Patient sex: M
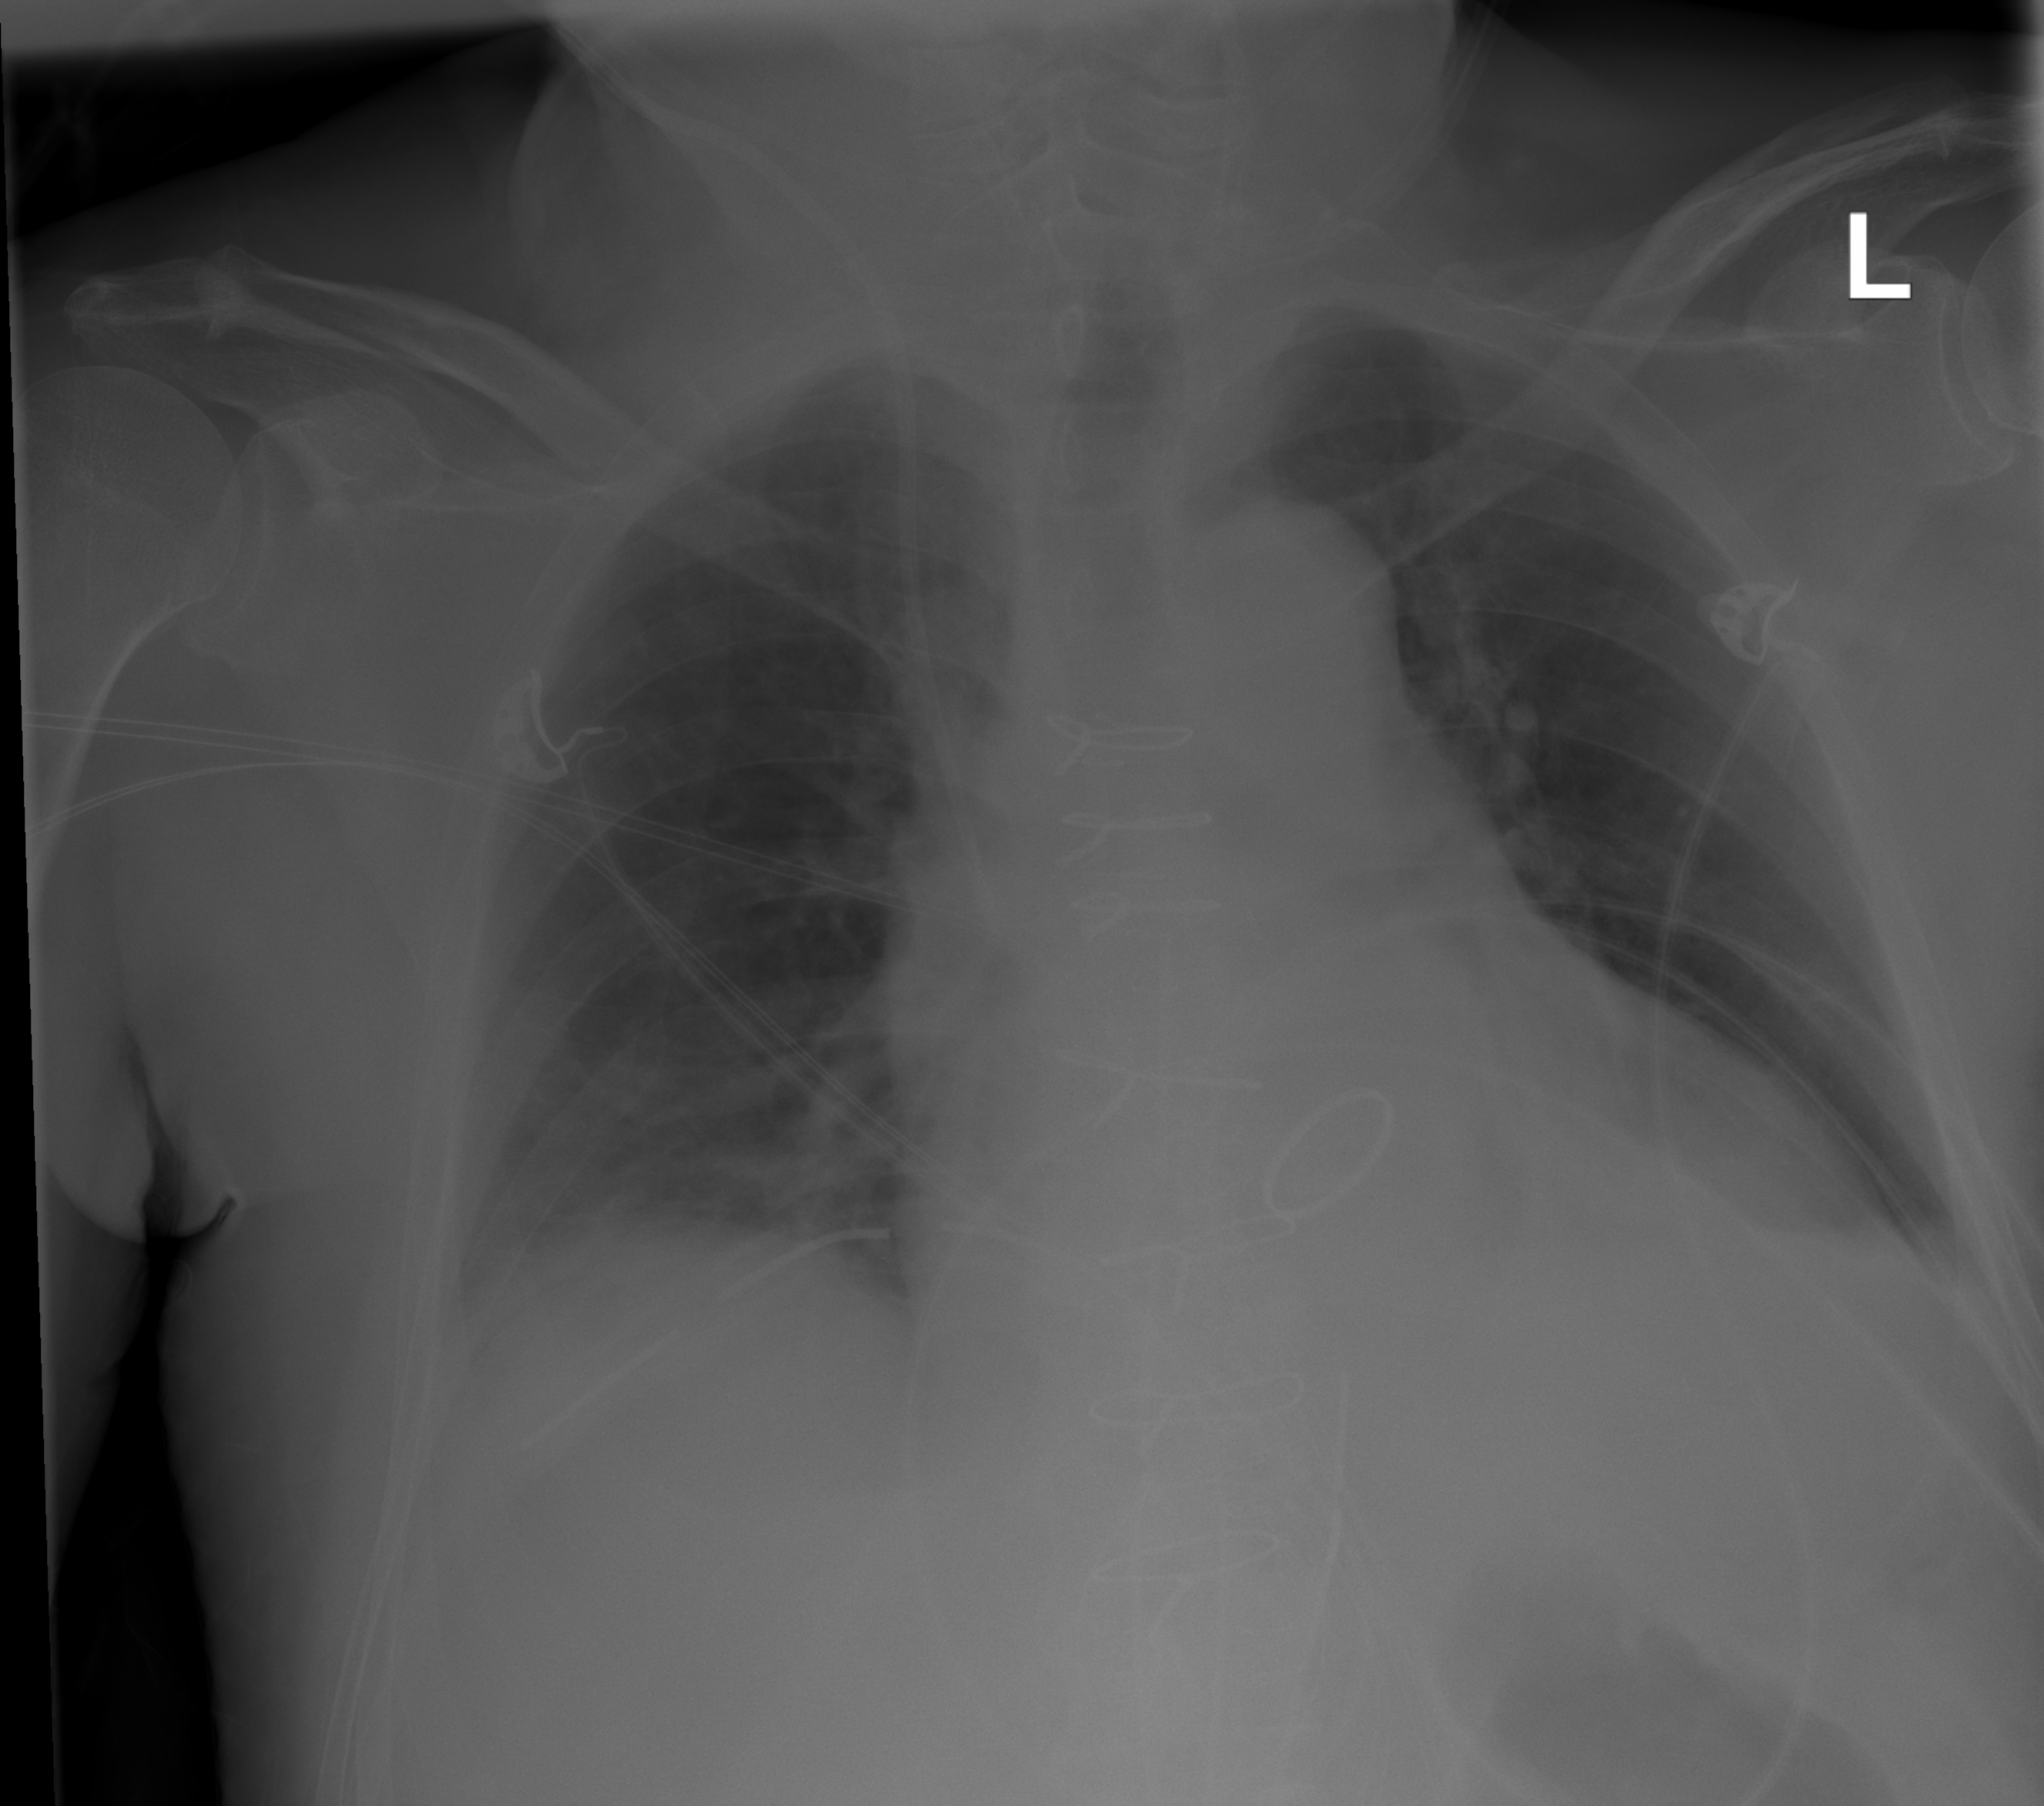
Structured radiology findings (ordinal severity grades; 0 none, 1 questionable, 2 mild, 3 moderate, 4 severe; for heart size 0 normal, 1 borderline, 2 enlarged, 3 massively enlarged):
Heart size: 2
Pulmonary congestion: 0
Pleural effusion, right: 2
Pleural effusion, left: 2
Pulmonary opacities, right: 0
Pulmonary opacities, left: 0
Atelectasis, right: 2
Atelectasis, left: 2